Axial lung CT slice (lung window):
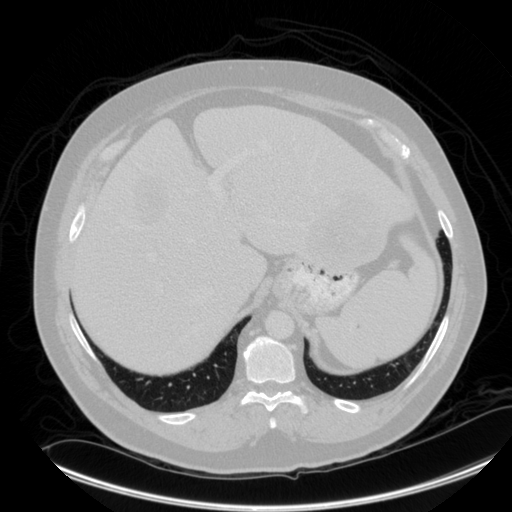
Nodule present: no